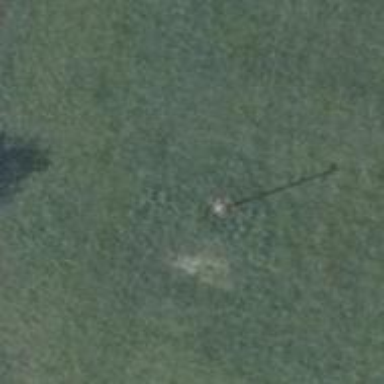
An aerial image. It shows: Power pole.